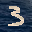
Label: 3